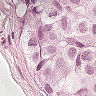
Metastatic tissue present: yes